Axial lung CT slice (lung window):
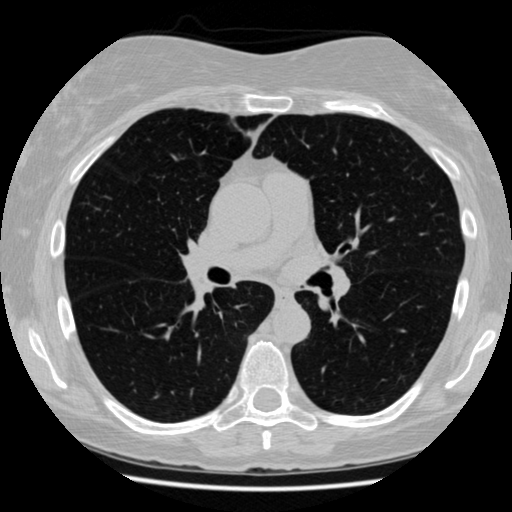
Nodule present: no